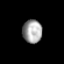
Tissue: prostate
Cell type: T cells
Senescence score: 0.6974
Nuclear area (px): 443
Mean DAPI intensity: 162.273